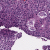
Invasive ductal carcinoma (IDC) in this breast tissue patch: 1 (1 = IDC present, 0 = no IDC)